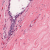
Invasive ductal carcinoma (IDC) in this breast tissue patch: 0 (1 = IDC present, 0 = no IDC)